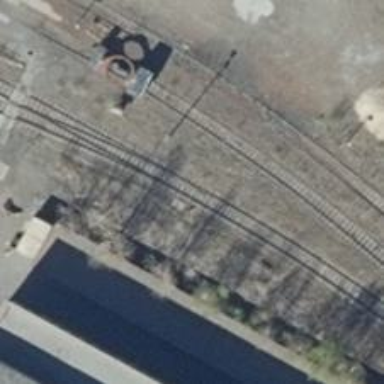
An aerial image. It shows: Railway switch.